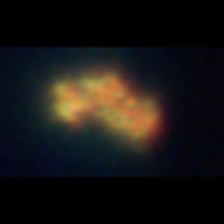
Taxon: Unknown_detritus
Group: Unknown